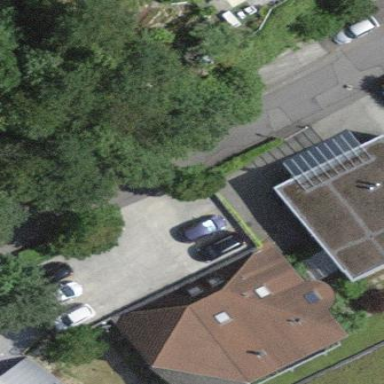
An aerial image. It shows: Commercial building.